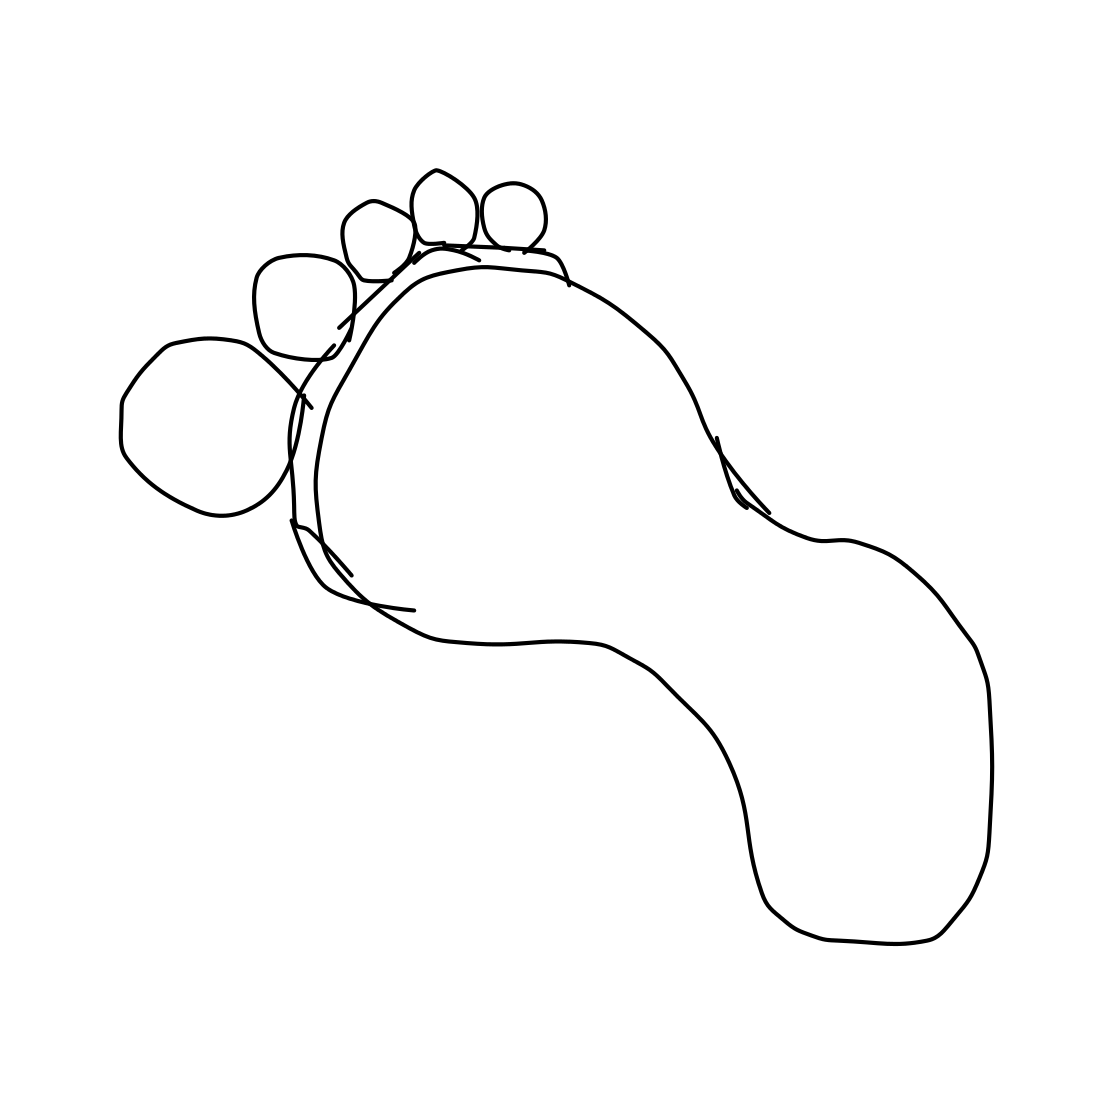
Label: foot